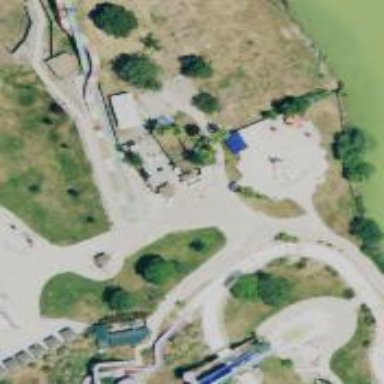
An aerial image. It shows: Water slide attraction.